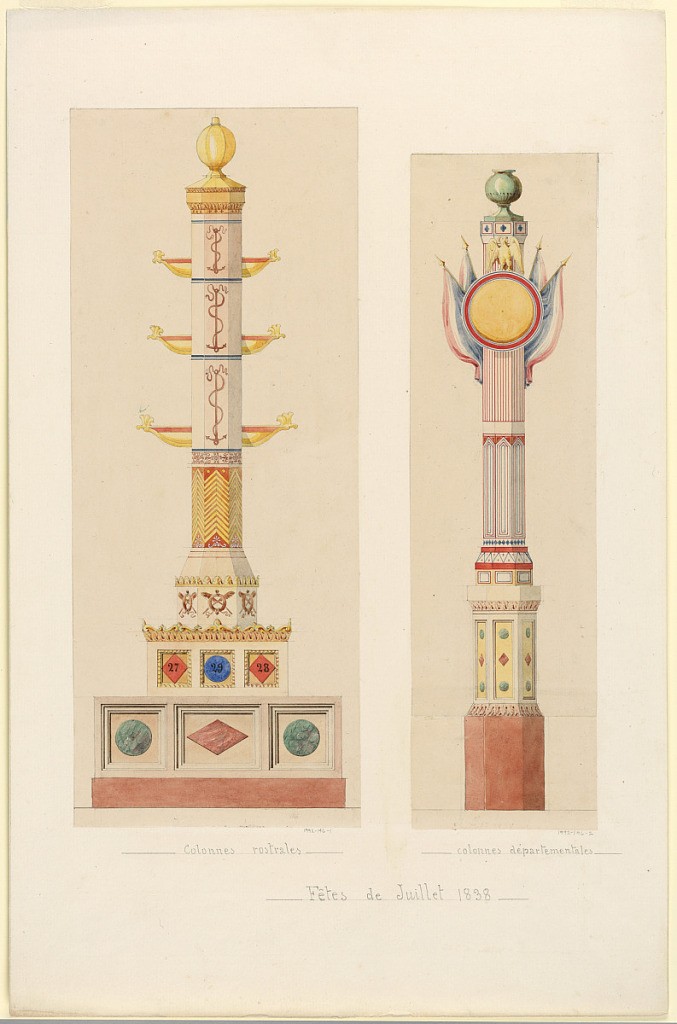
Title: "Colonnes d partmentales,fetes Juillet 1838"
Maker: Félix Duban, French, 1797 - 1870
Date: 1838
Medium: watercolor, pen and blue, brown, orange ink Support: off-white paper mounted on off-white paper
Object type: Drawing
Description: Design for a polyhedron column with thin red stripes articulating the upper portion and geometric designs in red and blue articulating the lower portion.  Affixed to the front of the column, three-fourths of the way up, is a large golden circle with a red and blue border, which is surmounted by an eagle.  The whole structure is surmounted by a green, rounded urn shaped form and rests upon a two part base, the upper portion with yellow vertical panels with geometric inserts of red and green and the lower portion in solid red.